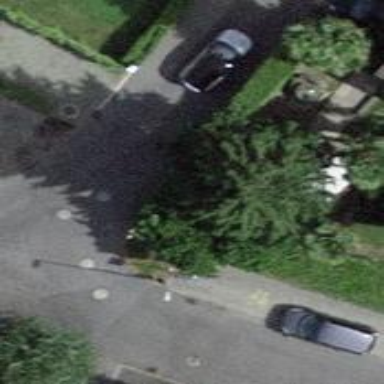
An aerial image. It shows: Post box is visible.